Field crop: tomato
Growth stage: 1
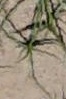
Species: cyperus